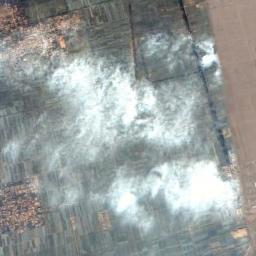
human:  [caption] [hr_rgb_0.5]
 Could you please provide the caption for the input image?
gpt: Large white clouds on the field intersecting brown and green .

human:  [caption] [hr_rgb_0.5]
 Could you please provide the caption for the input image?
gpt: The cumulus clouds are located above the green farmland and some villages are surrounded by the farmland .

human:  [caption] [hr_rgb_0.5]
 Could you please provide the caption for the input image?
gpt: A thick white cloud floats on the deep blue sea .

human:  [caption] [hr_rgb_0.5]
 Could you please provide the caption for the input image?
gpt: The white cloud is above bare and green farmland .

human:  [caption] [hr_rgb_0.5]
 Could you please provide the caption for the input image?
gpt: A few pieces of sparse clouds over some farmlands .